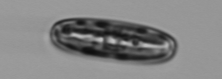
Label: Ephemera